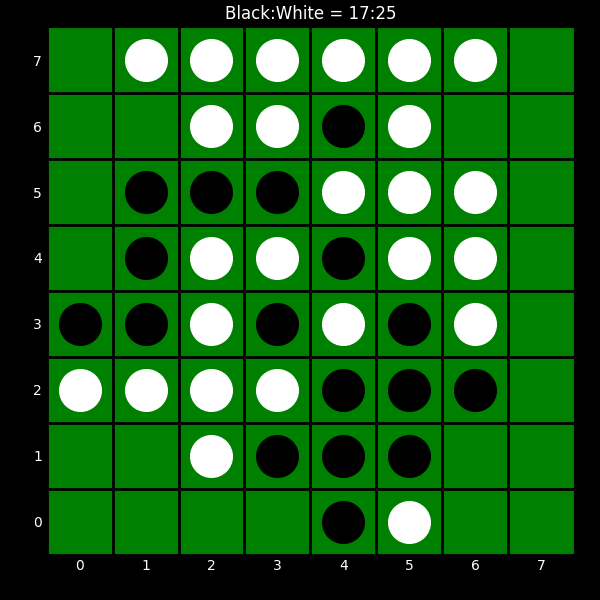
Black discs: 17
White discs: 25